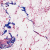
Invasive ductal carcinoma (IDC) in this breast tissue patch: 0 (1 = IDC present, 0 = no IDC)